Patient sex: F
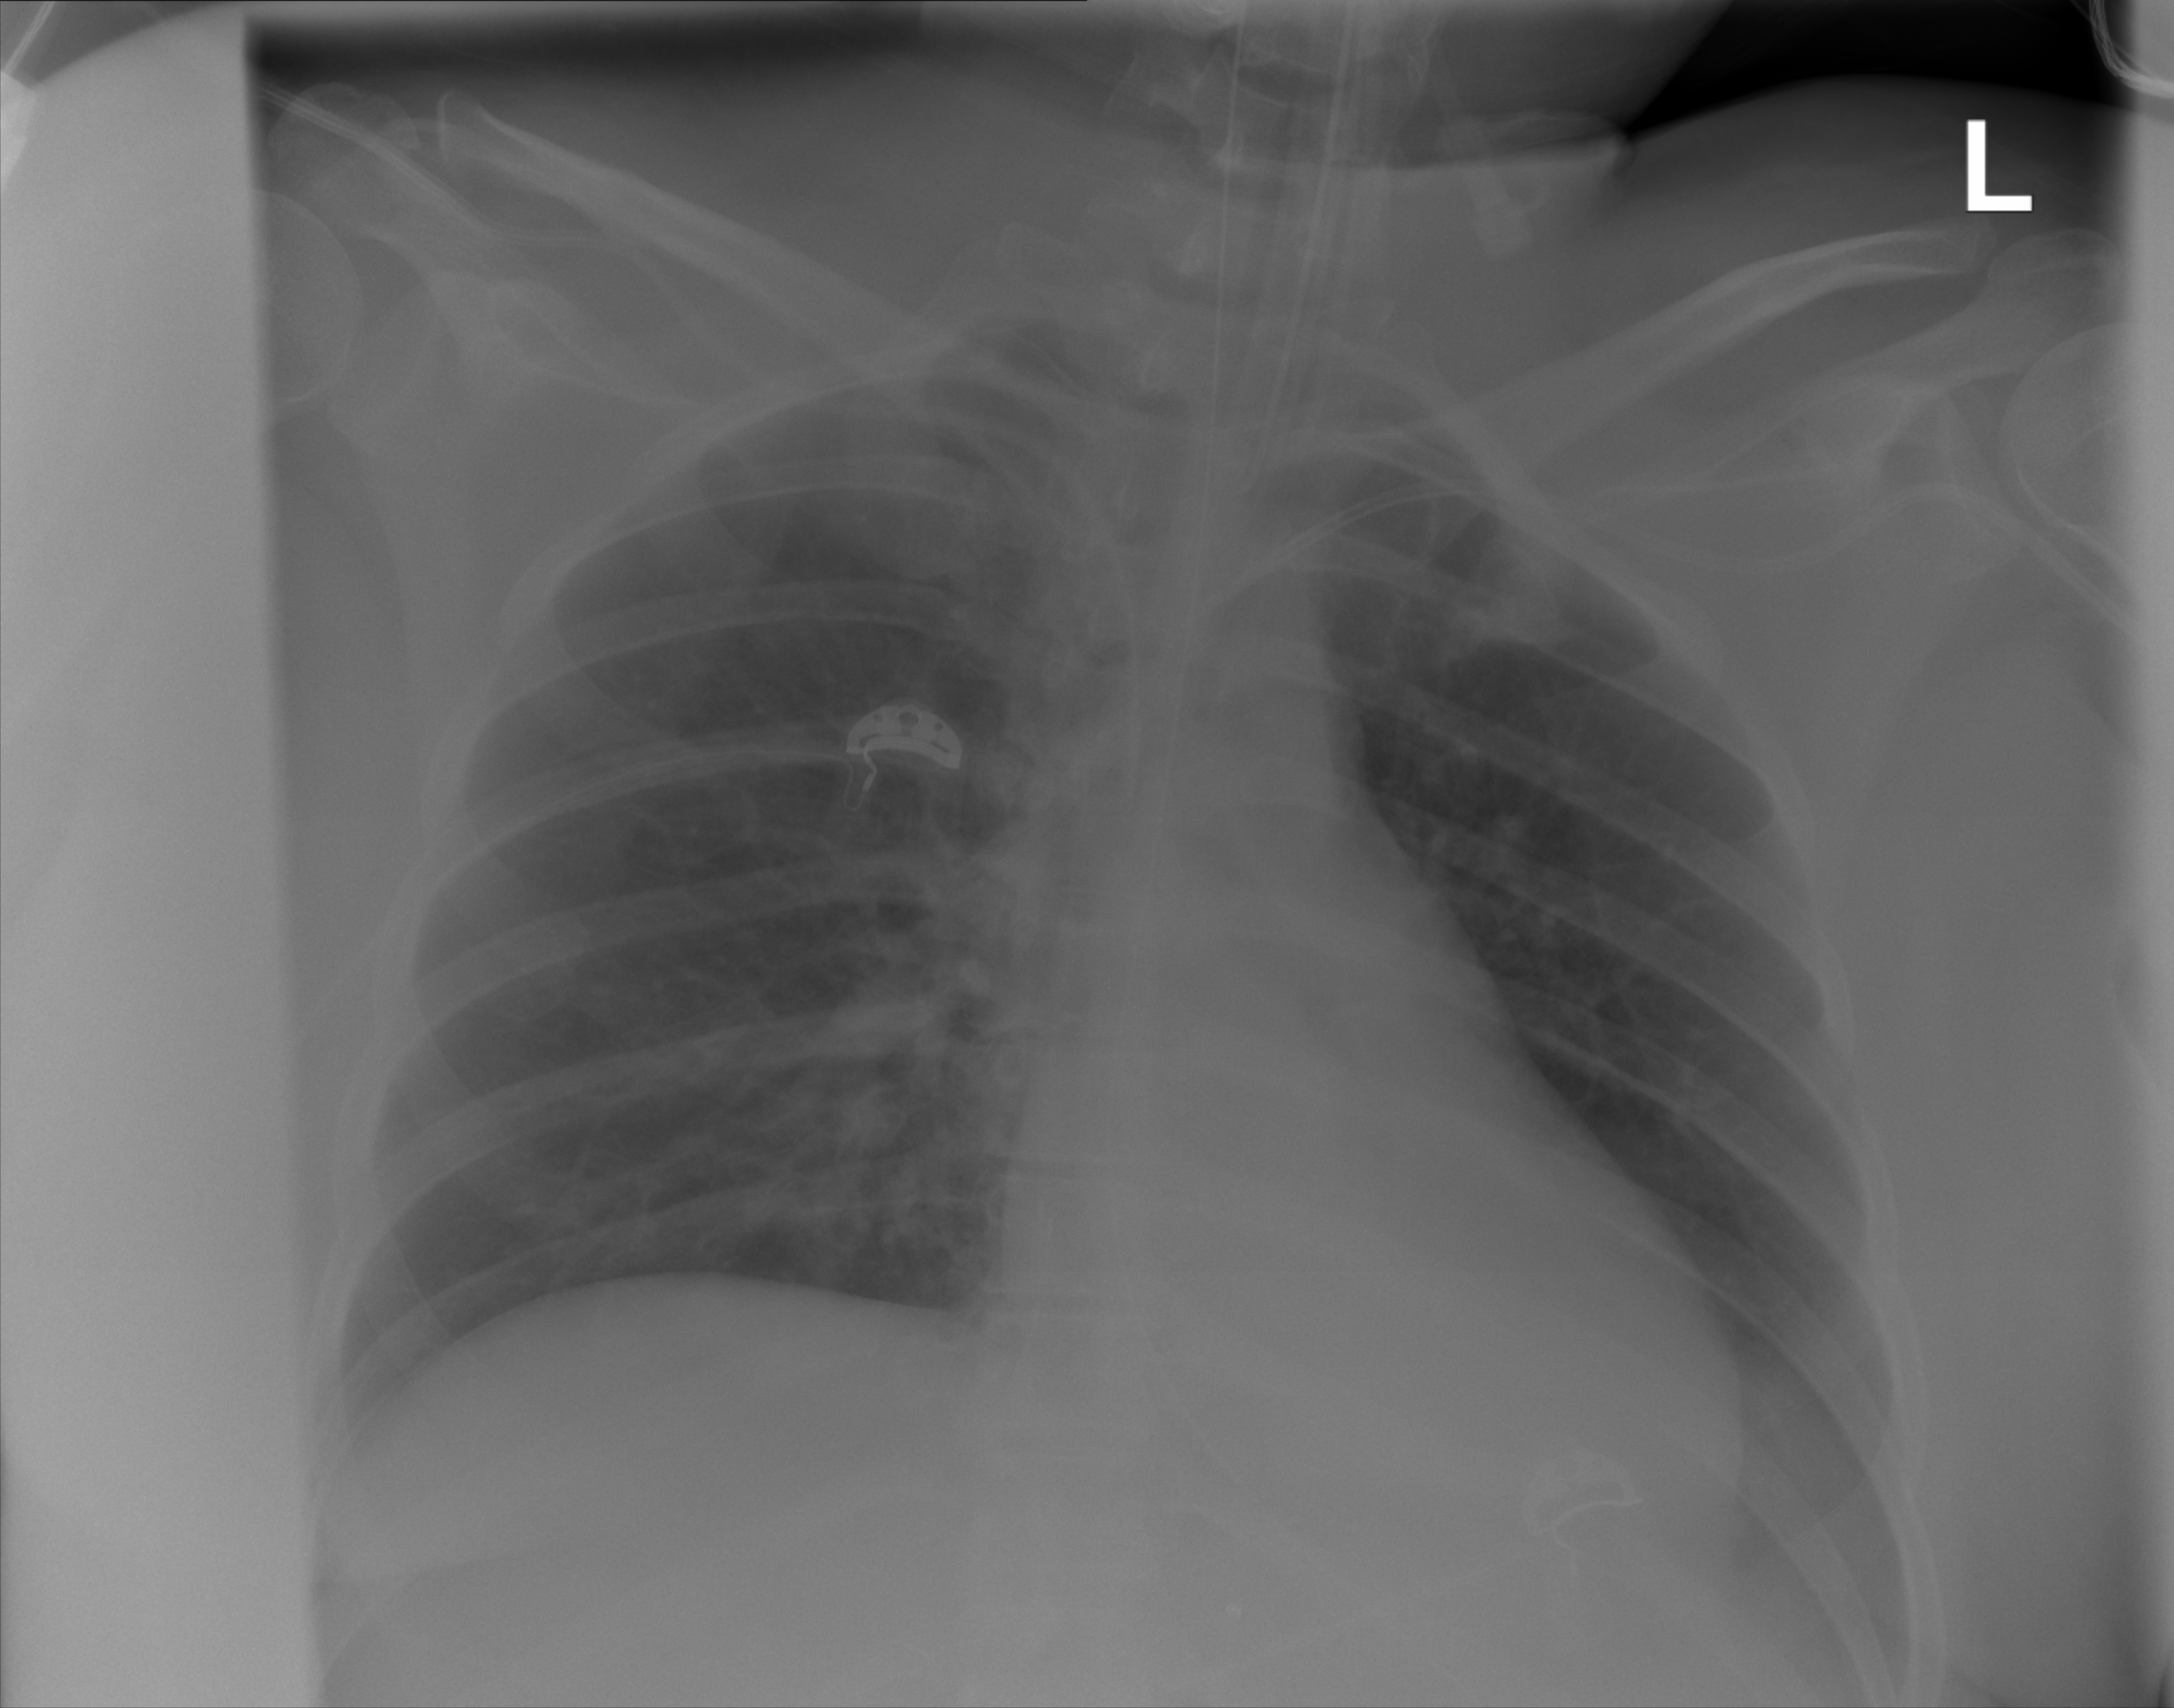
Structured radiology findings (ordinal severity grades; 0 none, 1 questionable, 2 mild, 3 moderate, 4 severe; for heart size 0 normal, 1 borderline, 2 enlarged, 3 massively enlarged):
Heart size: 0
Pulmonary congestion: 0
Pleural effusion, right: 0
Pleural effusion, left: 2
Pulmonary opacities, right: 0
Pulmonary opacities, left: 0
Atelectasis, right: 0
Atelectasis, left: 2